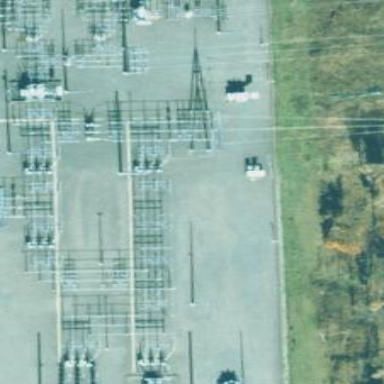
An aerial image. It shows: Outdoor substation at the transmission level.